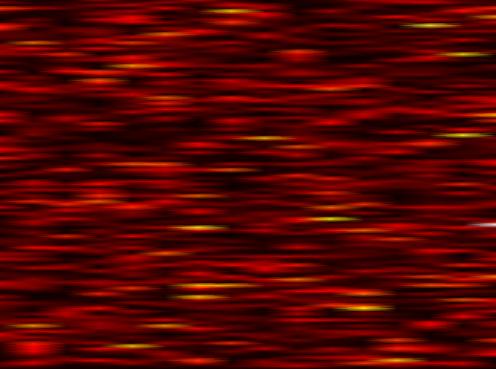
Label: FOFDM